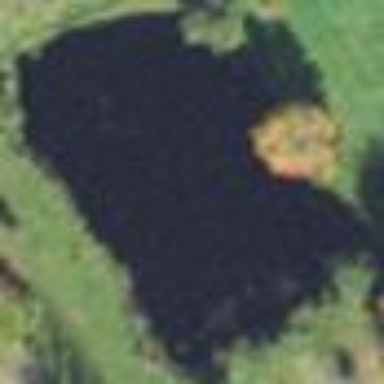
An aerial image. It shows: Peaceful pond surrounded by nature.